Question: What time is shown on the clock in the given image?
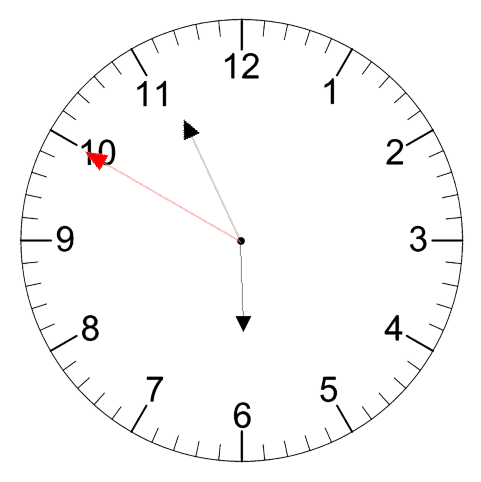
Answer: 05:55:50